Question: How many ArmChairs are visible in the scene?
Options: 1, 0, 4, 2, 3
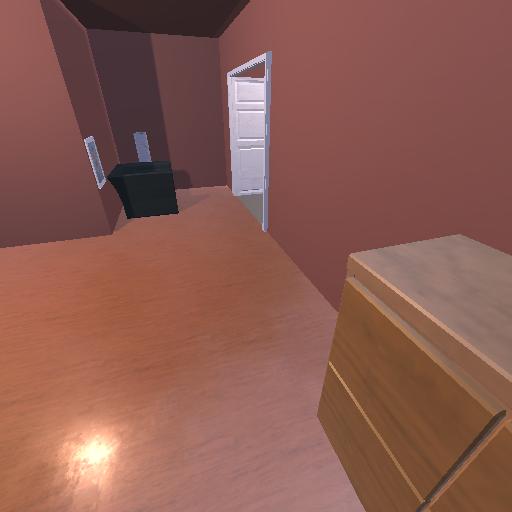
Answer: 1